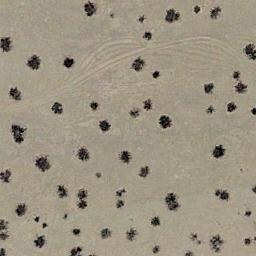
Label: chaparral